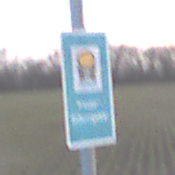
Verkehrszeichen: Wasserschutzgebiet
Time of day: SunriseSunset
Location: Outdoor (Nature)
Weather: PartlyCloudy
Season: NotSpecified
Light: Natural